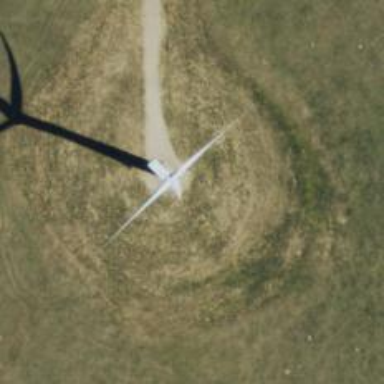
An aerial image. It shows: Wind generator using horizontal axis wind turbines.